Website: home-depot
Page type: payment
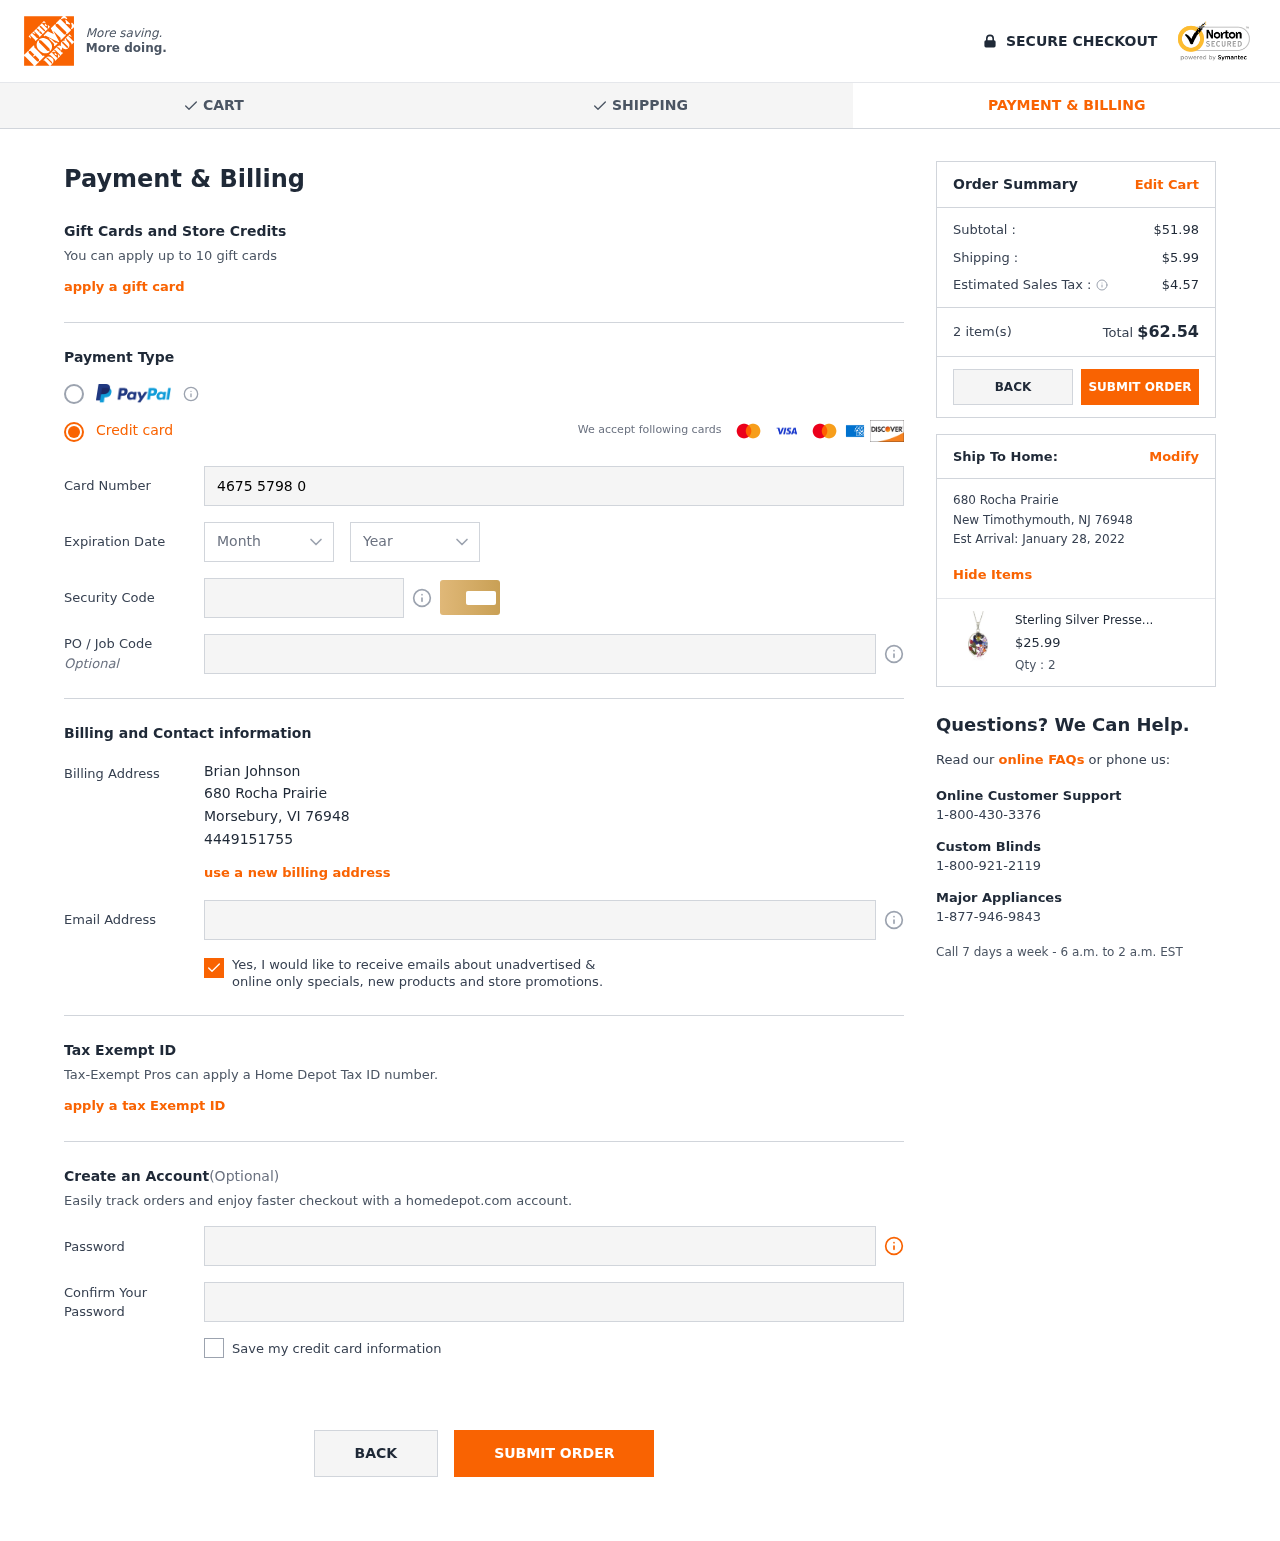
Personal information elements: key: PII_CARD_CVV
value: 533
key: PII_CARD_EXPIRY_MONTH
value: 12
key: PII_CARD_EXPIRY_YEAR
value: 26
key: PII_CARD_NUMBER
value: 4675 5798 0472 4135
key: PII_CITY
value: Morsebury
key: PII_CITY2
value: New Timothymouth
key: PII_EMAIL
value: brianjohnson@yahoo.com
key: PII_FULLNAME
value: Brian Johnson
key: PII_JOB_CODE
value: WO-552455
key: PII_PHONE
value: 4449151755
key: PII_POSTCODE
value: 76948
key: PII_POSTCODE2
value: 76948
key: PII_STATE_ABBR
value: VI
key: PII_STATE_ABBR2
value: NJ
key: PII_STREET
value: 680 Rocha Prairie
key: PII_STREET2
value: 680 Rocha Prairie
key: PII_POSTCODE_FULL
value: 76948
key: PII_POSTCODE_NUMERIC
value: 76948
Product elements: key: PRODUCT1_NAME
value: Sterling Silver Pressed Flower Oval Pendant Necklace, 18"
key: PRODUCT1_PRICE
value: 25.99
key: PRODUCT1_QUANTITY
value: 2
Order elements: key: ORDER_SUBTOTAL
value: $51.98
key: ORDER_SHIPPING_COST
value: $5.99
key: ORDER_TAX
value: $4.57
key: ORDER_NUM_ITEMS
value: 2 item(s)
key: ORDER_TOTAL
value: $62.54
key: ORDER_DELIVERY_DATE
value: January 28, 2022